Field crop: maize
Growth stage: 2
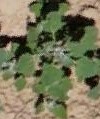
Species: chenopodium